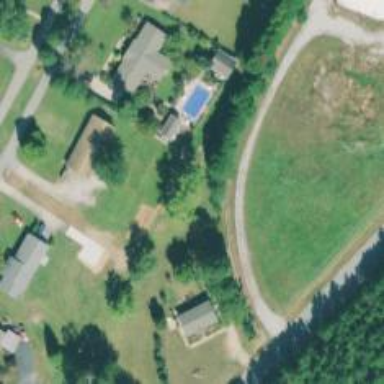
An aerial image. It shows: Driveway for service vehicles.